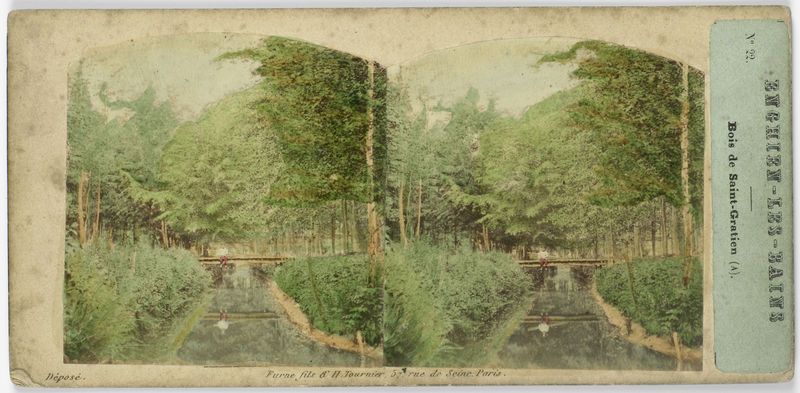
Titel: Bois de Saint-Gratien (A)
Künstler: Furne Fils & H. Tournier
Standort: Amsterdam
Institution: Rijksmuseum
Schlagwörter: wasser, bäume, fluss, grün, landschaft, sitzen, ufer, weiss, zeichnung, hemd, hose, mensch, bild, spiegelung, brücke, sitzend, person, wald, boot, spiegelbild, französisch, reflexion, buch, druck, pergament, doppel, doppelung, bois de saint-gratien, enghien-les-bains